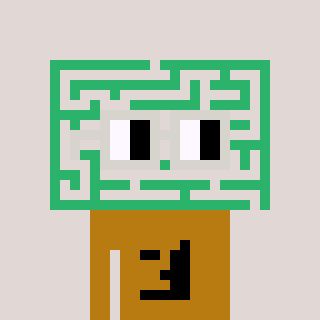
a pixel art character with square light gray glasses, a maze-shaped head and a gold-colored body on a warm background